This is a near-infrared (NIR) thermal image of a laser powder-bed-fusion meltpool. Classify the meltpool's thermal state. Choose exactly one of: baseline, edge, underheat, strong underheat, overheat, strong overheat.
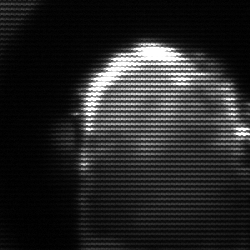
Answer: baseline